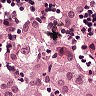
Metastatic tissue present: yes